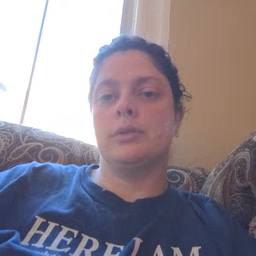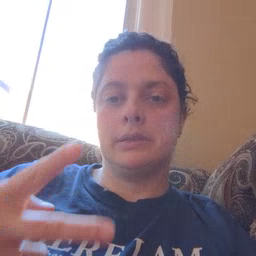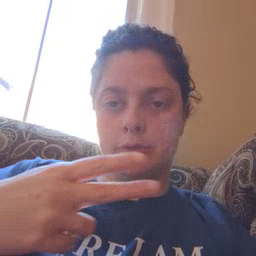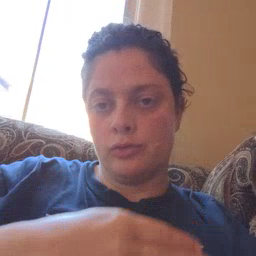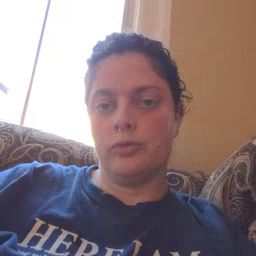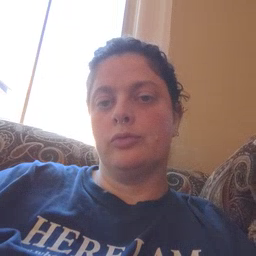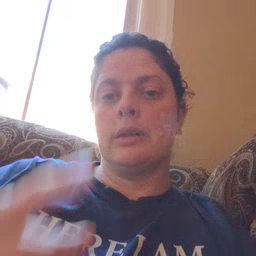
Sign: scissors